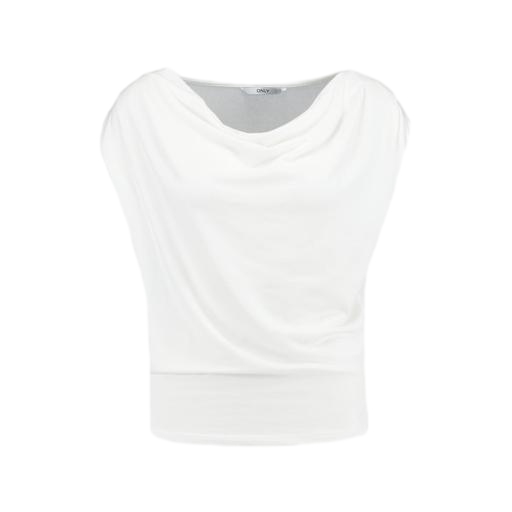
white draped t-shirt, sleeveless cowl-neck top only macy, draped neckline, white background